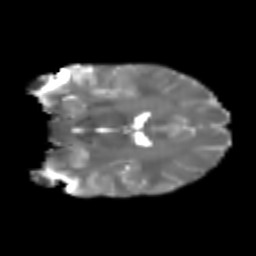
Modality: T2w
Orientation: coronal
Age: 23
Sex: male
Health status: healthy